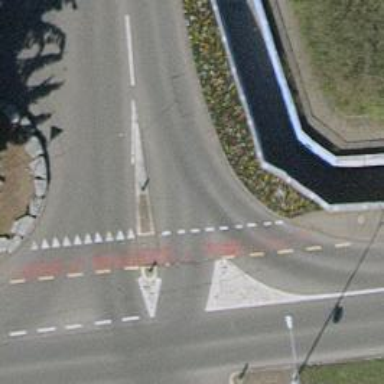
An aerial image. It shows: Footway with asphalt surface going through tunnel.